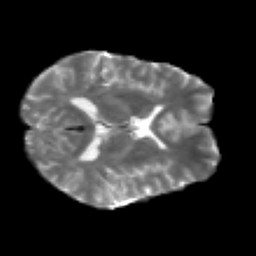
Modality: T2w
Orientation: axial
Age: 25
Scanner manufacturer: siemens
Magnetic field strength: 3 T
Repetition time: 2.2 s
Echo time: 0.084 s